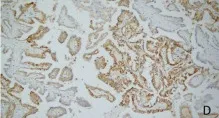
(A-F) Immunohistochemical profiles of papillary renal neoplasm with reverse polarity. Ksp-Cadherin(x200).
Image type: pathology (immunostaining)